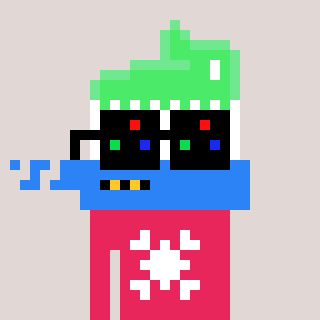
a pixel art character with square black sunglasses, a toothbrush-shaped head and a redpinkish-colored body on a warm background